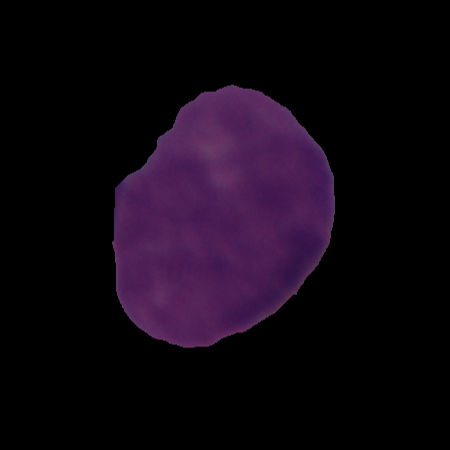
Label: cancer